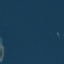
Label: SeaLake